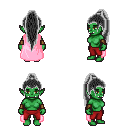
a pixel art fantasy rpg character, female body template, orc, green skin, pink cape, red pants, gray extra-long topknot hairstyle, leather bracers, four views (front, back, left, right), 2x2 character sprite sheet, small pixel art, hard edges, no anti-aliasing